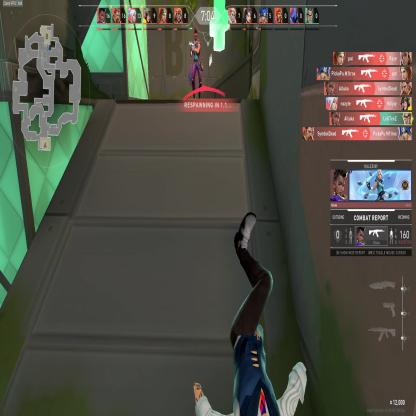
Label: enemy